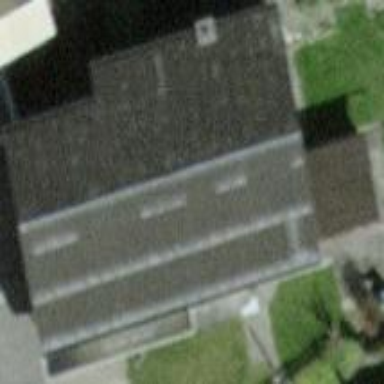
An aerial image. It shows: Building.